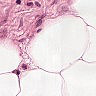
Metastatic tissue present: no